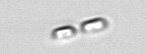
Label: Skeletonema